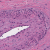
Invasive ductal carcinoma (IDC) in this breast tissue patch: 1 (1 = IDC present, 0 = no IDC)